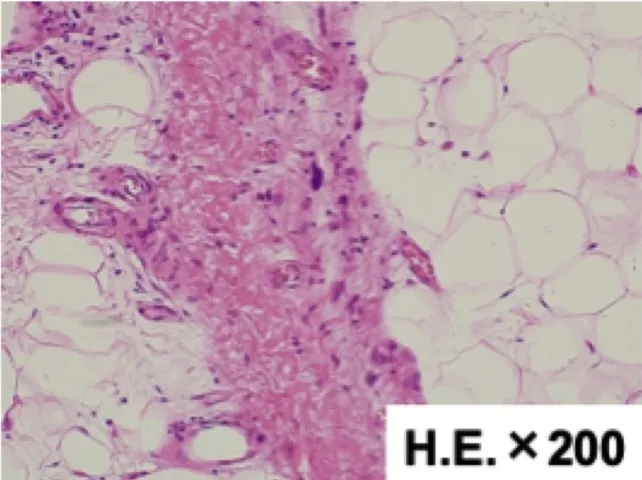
(A) Hematoxylin-eosin staining (200x magnification).
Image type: pathology (h&e)